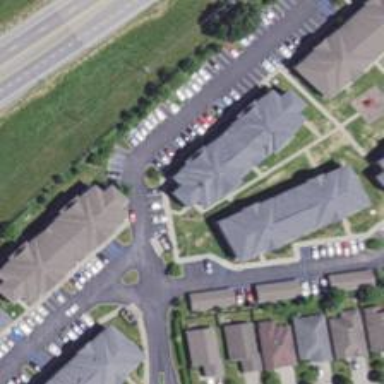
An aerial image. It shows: View of apartment building.